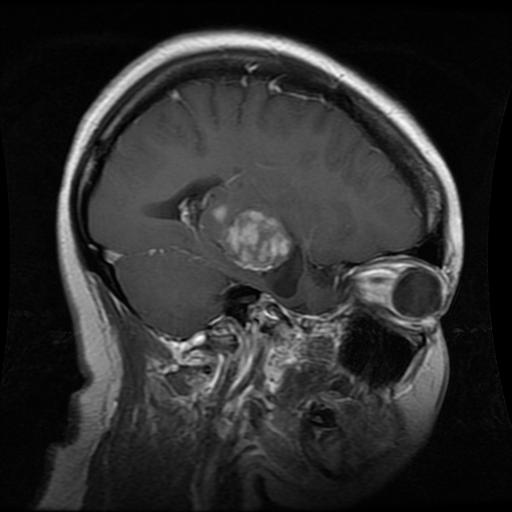
Label: glioma